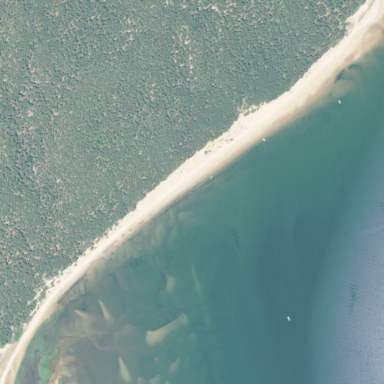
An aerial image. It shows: Sandy beach with natural surface.